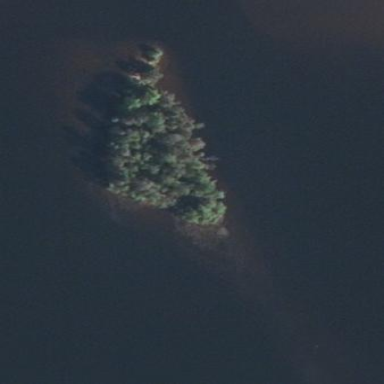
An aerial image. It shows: Islet in woodland nature reserve.